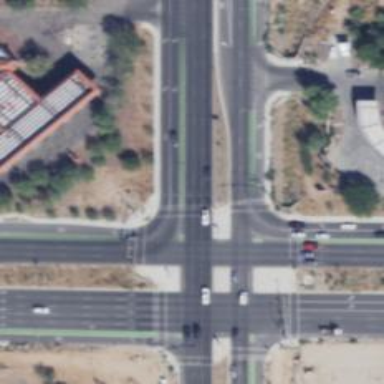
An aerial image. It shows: Marked crossing on the road.